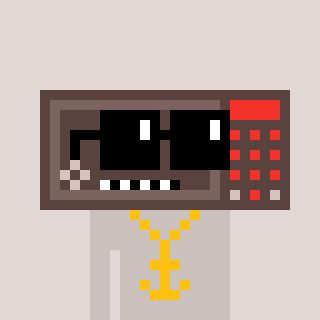
a pixel art character with square black sunglasses, a wallsafe-shaped head and a foggrey-colored body on a warm background